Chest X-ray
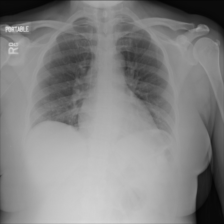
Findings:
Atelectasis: negative
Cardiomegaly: negative
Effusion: negative
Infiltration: negative
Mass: negative
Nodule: negative
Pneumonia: negative
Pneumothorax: negative
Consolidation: negative
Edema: negative
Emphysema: negative
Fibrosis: negative
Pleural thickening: negative
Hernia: negative